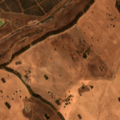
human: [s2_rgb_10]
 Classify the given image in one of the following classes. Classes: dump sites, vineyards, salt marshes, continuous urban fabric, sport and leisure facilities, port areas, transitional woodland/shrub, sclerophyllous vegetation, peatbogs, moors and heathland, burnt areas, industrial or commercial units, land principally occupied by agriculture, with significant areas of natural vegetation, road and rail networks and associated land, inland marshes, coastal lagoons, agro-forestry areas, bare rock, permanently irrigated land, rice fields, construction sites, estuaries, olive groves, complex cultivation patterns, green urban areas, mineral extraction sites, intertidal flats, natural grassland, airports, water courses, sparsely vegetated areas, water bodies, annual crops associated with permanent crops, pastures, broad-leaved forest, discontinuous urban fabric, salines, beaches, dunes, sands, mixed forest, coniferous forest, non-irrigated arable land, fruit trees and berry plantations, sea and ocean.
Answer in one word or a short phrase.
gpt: non-irrigated arable land, agro-forestry areas, transitional woodland/shrub